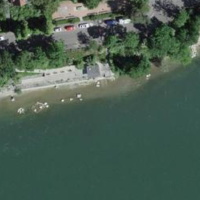
EUNIS habitat code: 53
Species observed at this site:
Corvus corone
Turdus viscivorus
Sambucus nigra
Buteo buteo
Sylvia atricapilla
Chroicocephalus ridibundus
Phylloscopus collybita
Cygnus olor
Chelidonium majus
Pica pica
Salticus scenicus
Columba livia
Aesculus hippocastanum
Falco tinnunculus
Anas platyrhynchos
Sturnus vulgaris
Chloris chloris
Streptopelia decaocto
Passer domesticus
Fringilla coelebs
Coloeus monedula
Passer montanus
Anthriscus sylvestris
Turdus merula
Columba palumbus
Phalacrocorax carbo
Parus major
Hirundo rustica
Motacilla alba